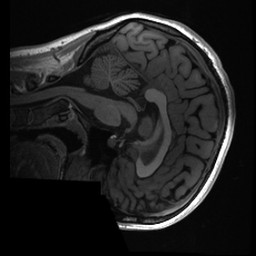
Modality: T1w
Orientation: sagittal